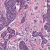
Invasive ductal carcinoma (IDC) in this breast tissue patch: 1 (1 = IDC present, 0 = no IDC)